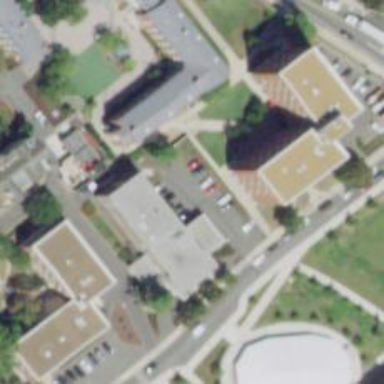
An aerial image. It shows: View of university building.